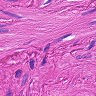
Metastatic tissue present: no